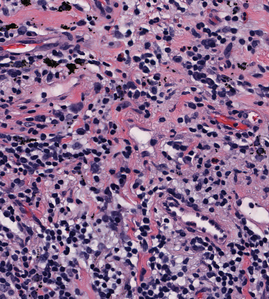
Tumor epithelial tissue: no
Tumor-associated stroma tissue: yes
Normal tissue: no